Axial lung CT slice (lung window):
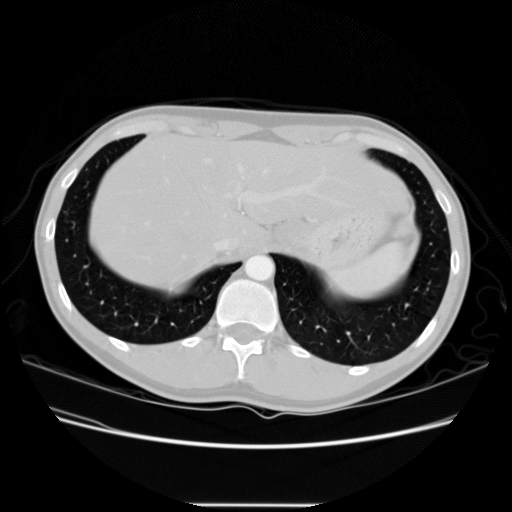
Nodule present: no